Field crop: maize
Growth stage: 2
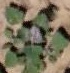
Species: chenopodium